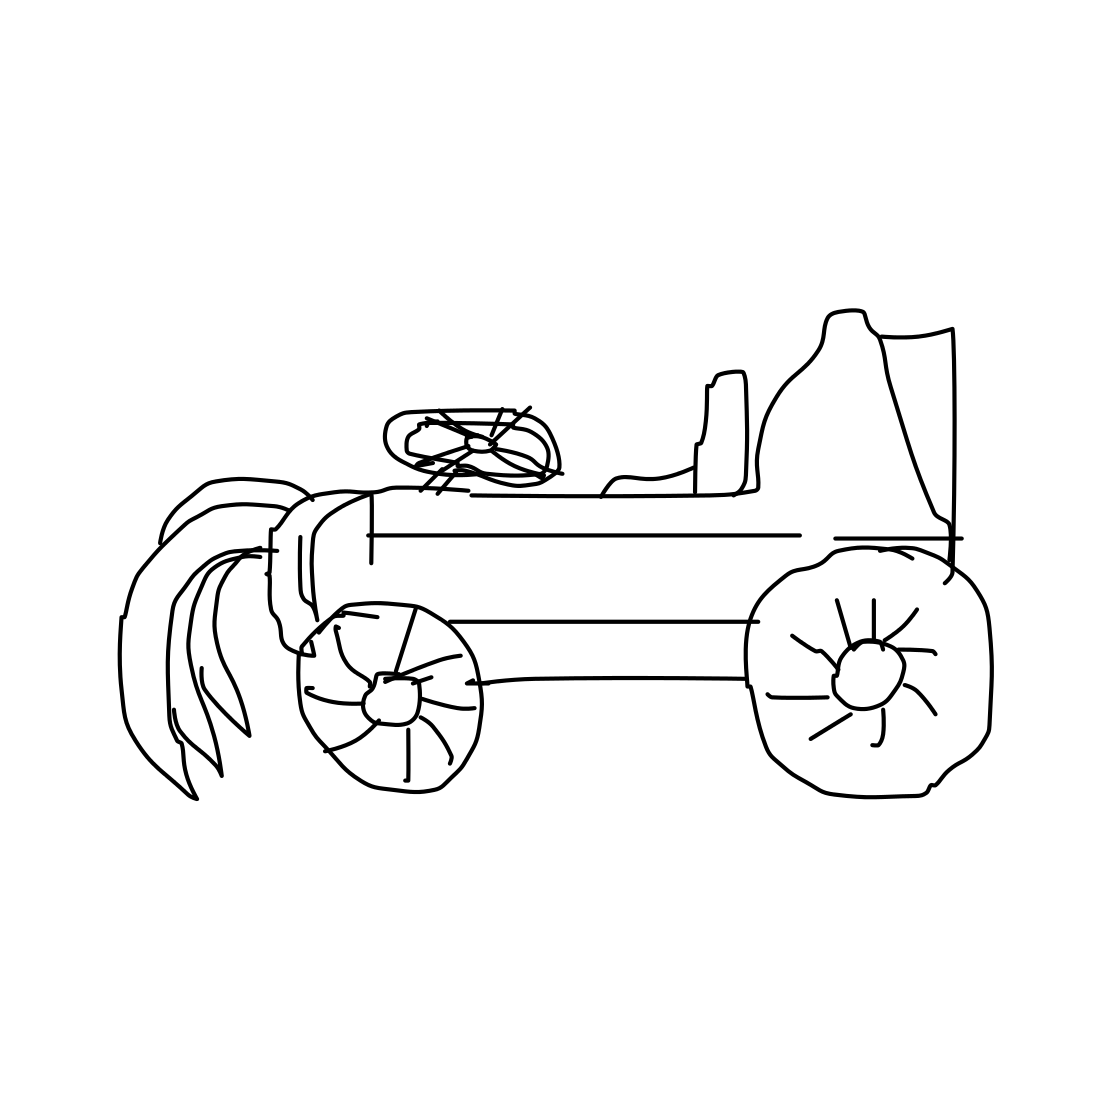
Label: tractor